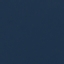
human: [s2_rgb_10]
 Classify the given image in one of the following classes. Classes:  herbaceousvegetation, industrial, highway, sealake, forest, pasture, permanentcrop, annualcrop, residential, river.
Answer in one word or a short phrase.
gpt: SeaLake